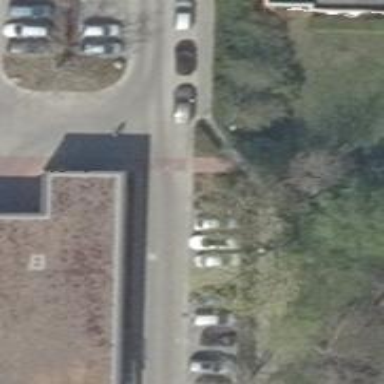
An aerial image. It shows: Entrance to multi-storey parking facility.